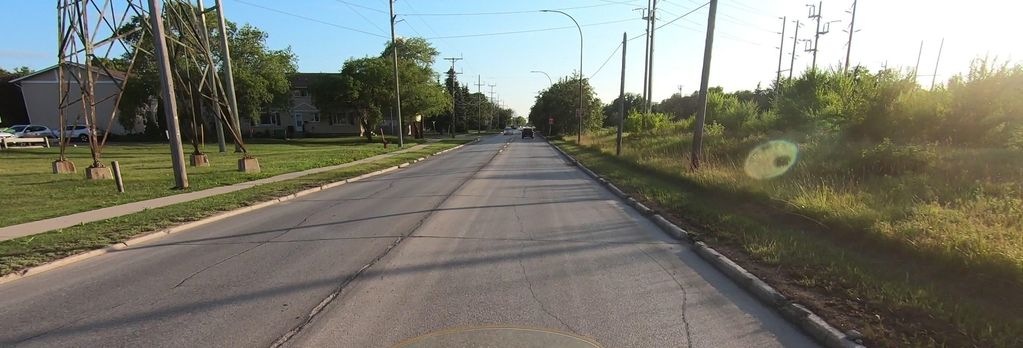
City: winnipeg